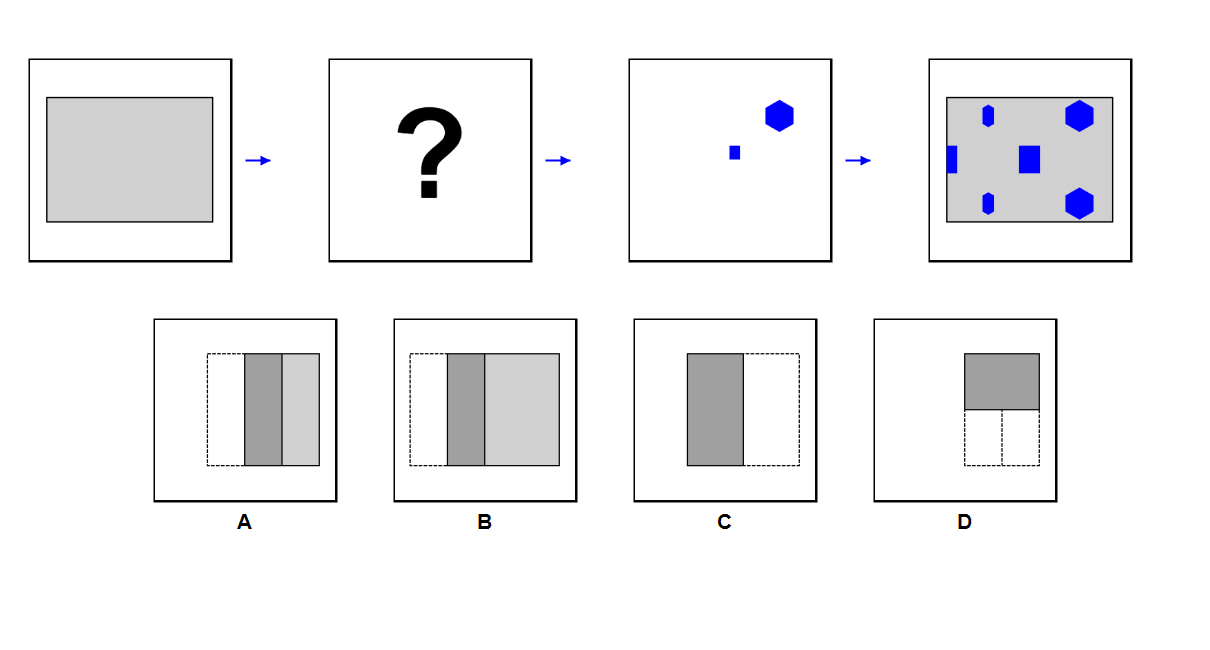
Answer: C